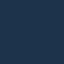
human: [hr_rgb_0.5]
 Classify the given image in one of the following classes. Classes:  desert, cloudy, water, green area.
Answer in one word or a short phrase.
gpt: water